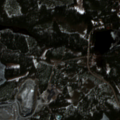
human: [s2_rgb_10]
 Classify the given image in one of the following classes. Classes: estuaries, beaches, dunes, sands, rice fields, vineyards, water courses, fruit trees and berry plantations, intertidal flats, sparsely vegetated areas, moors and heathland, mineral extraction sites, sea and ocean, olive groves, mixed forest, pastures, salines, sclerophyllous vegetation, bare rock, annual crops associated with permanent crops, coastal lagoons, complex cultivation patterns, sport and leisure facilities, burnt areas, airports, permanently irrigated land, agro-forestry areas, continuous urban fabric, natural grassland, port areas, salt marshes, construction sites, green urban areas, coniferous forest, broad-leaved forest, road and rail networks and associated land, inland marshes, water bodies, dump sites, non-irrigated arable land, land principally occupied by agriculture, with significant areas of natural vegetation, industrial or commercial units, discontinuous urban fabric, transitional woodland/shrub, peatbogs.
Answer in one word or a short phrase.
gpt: coniferous forest, mixed forest, peatbogs, water bodies